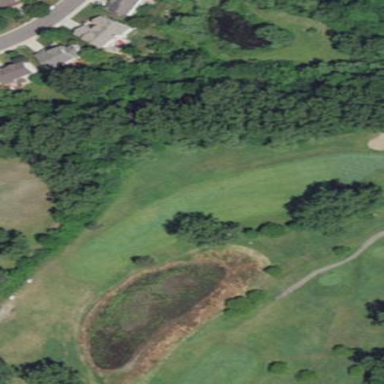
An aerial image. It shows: Golf fairway surrounded by grass.